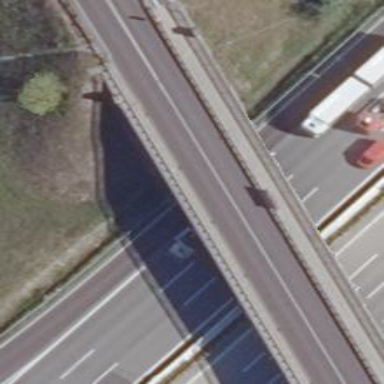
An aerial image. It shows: Asphalt motorway.